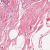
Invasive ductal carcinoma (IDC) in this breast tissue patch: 0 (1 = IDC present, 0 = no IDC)